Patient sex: M
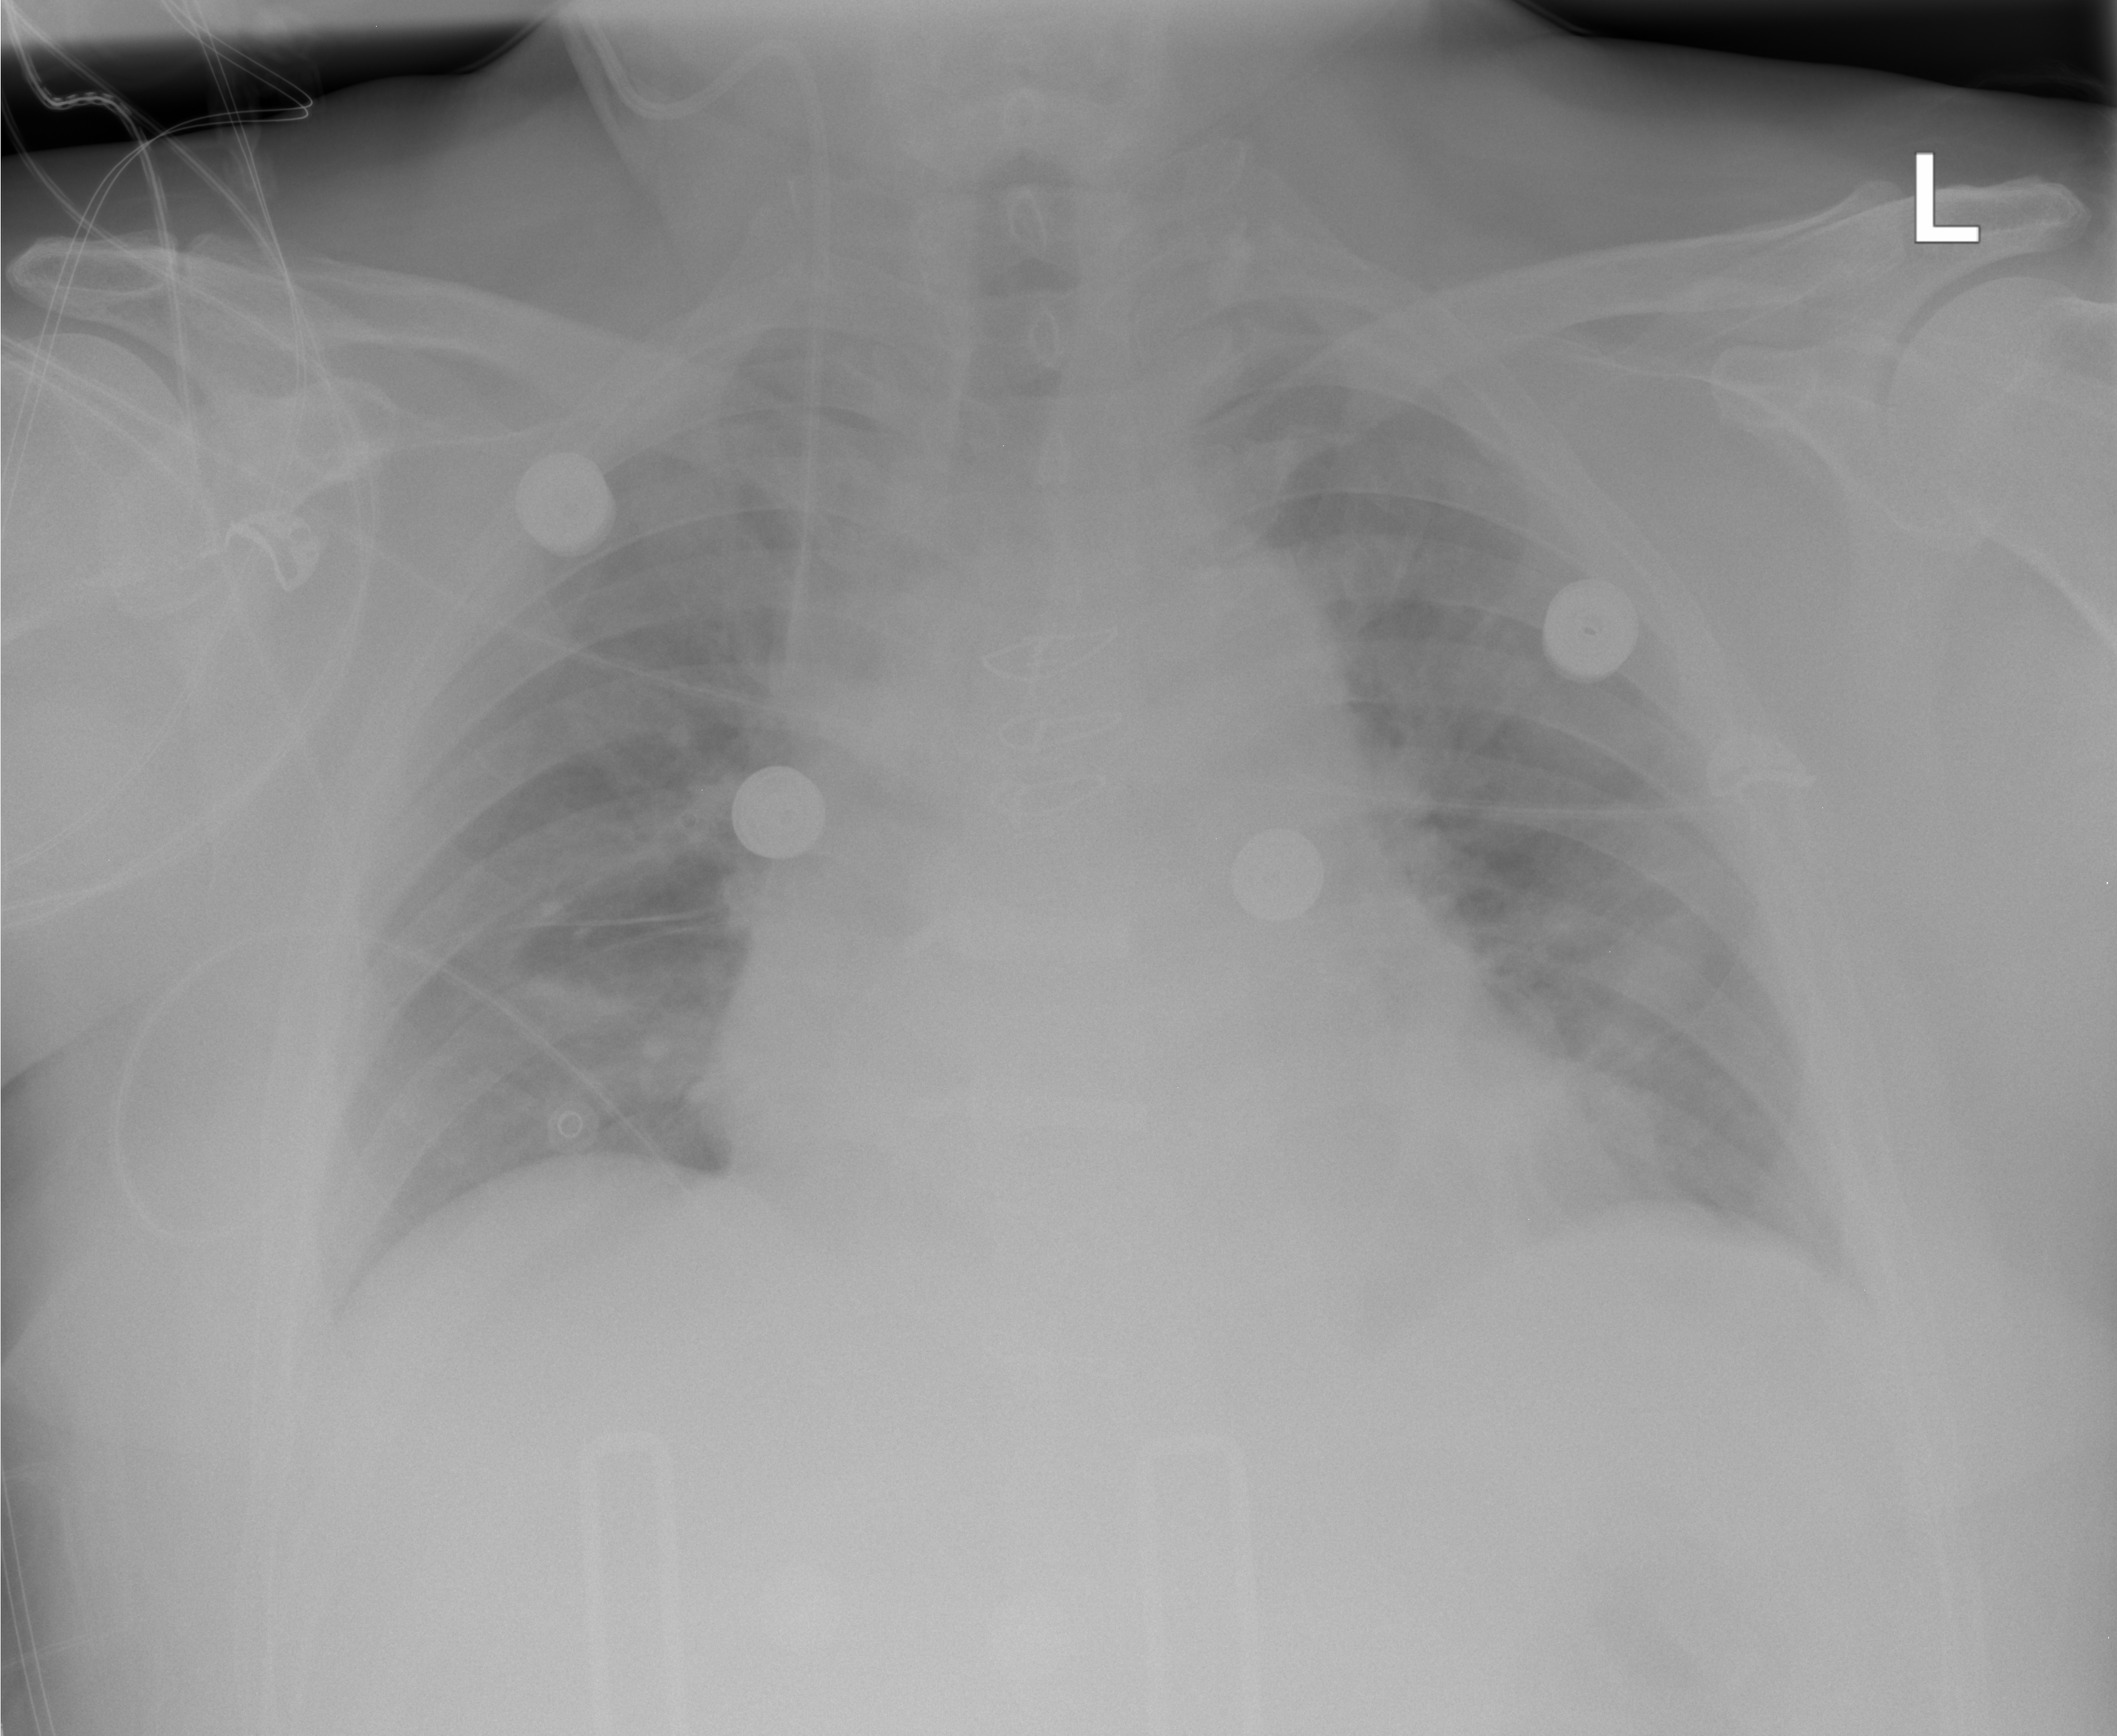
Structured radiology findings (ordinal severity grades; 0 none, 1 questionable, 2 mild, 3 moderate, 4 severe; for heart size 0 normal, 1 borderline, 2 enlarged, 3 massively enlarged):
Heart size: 2
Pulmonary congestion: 3
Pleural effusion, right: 0
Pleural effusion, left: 2
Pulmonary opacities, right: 1
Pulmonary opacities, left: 1
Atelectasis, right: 2
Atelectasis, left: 2